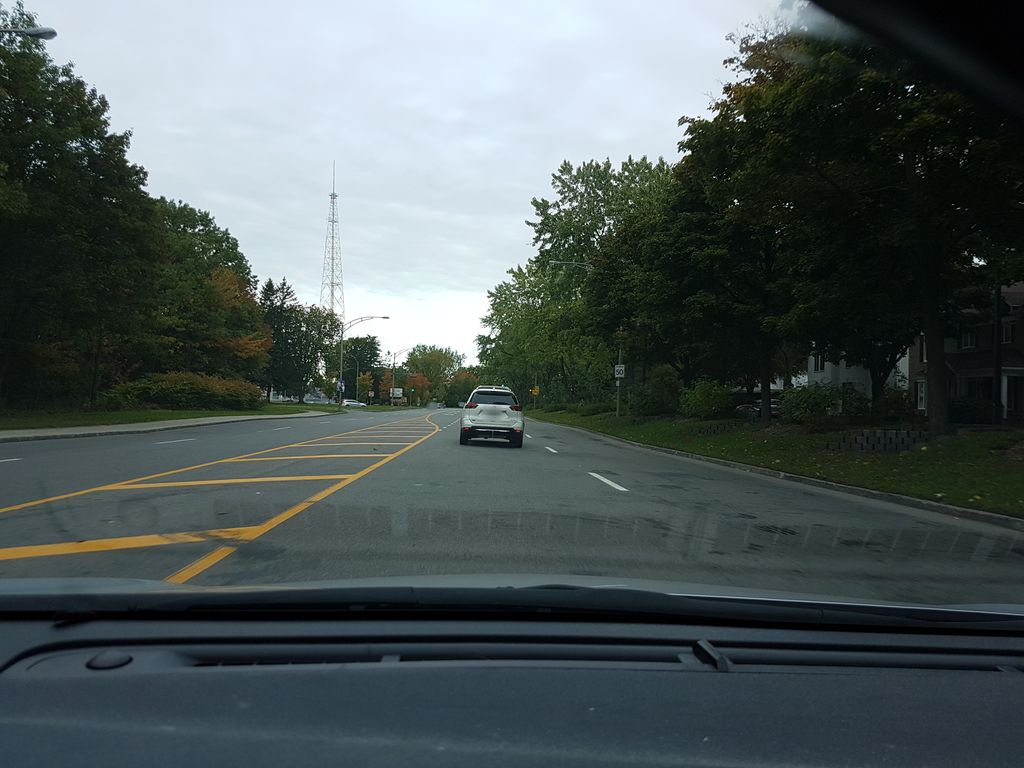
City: quebec_city